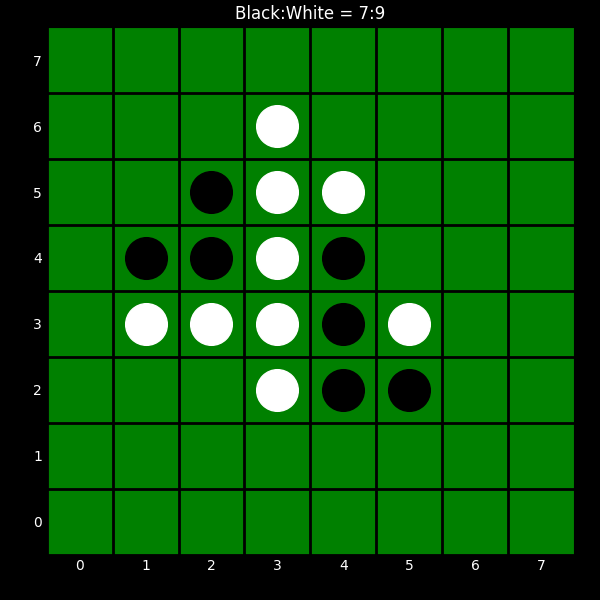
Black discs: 7
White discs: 9